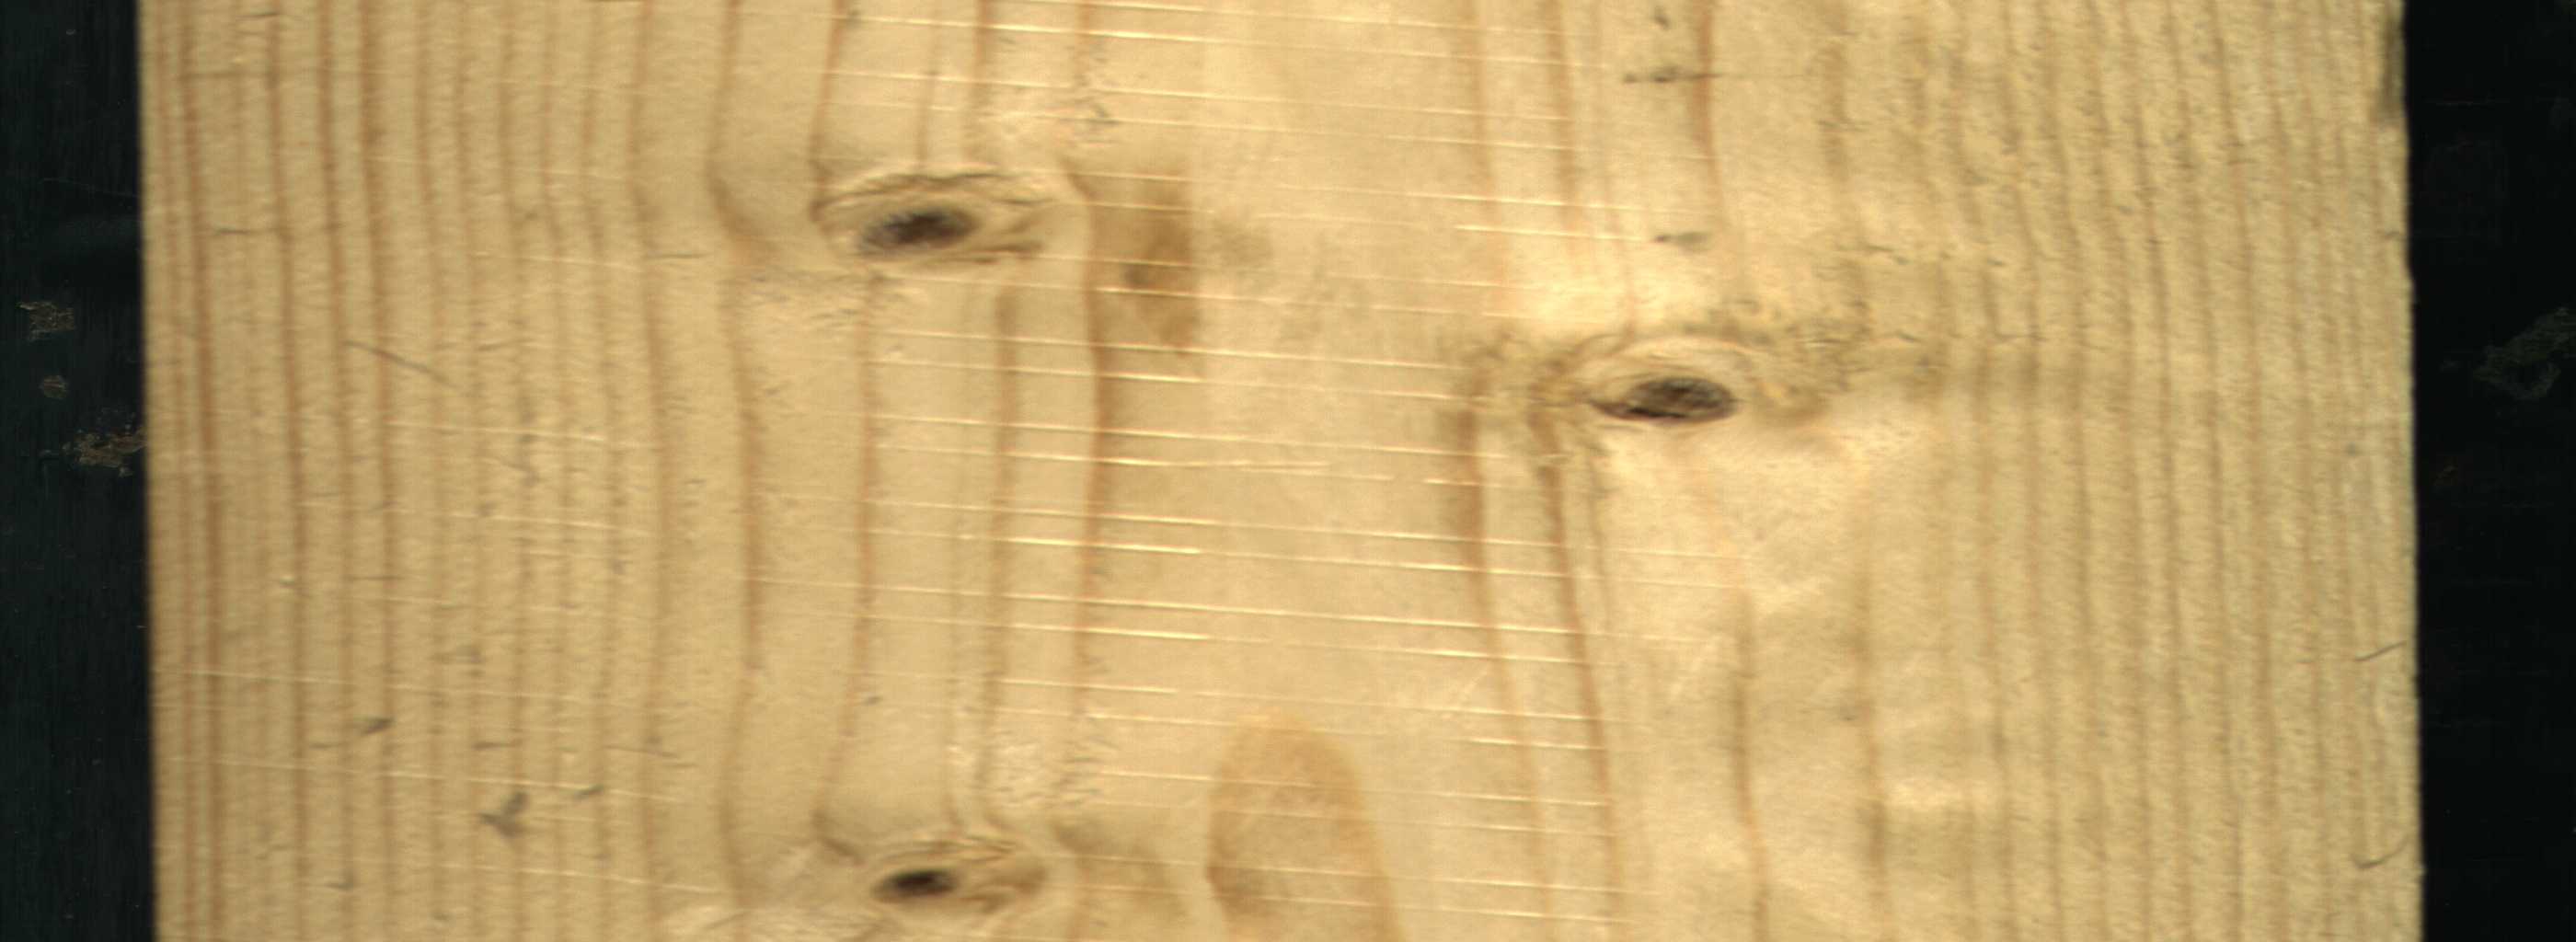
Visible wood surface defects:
Live_Knot
Live_Knot
Live_Knot